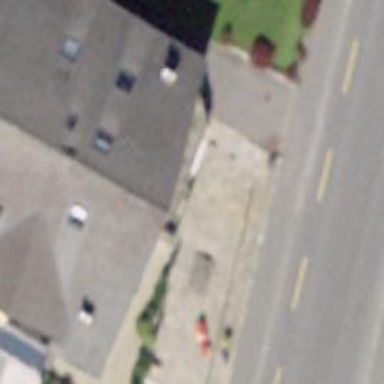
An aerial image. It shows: Post office.